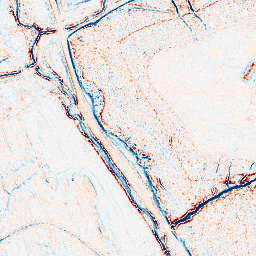
Category: edge_preserving
Decomposition family: anisotropic_diffusion
Decomposition parameters: iterations: 10
kappa: 10
gamma: 0.1
Upsampling method: bicubic_3x
Upsampling parameters: scale: 3
Upsampling scale: 3